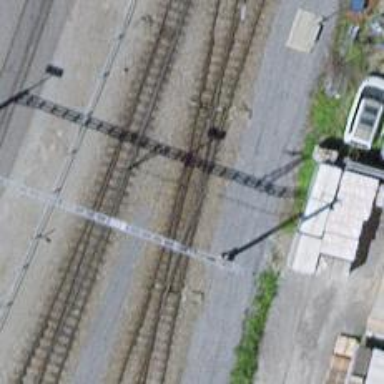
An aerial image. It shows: Railway switch.